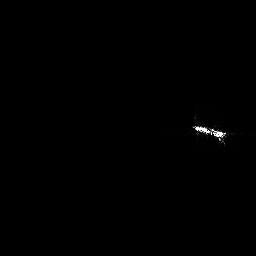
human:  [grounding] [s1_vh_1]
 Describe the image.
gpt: In the satellite image, there is  <ref>1 medium ship </ref> <box>[[73, 46, 88, 56, 0]]</box> located at right.